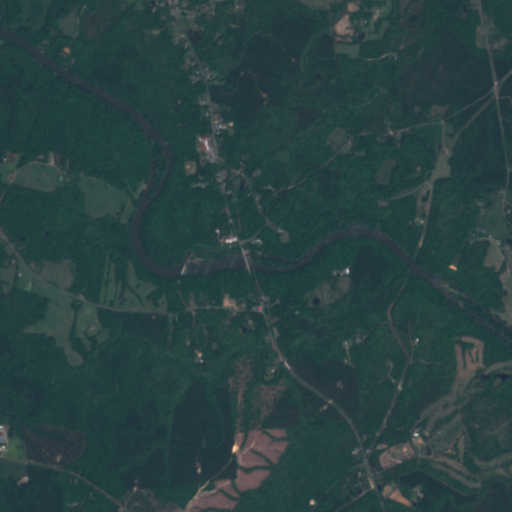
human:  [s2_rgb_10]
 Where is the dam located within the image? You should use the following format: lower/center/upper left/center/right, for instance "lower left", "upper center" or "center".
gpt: The dam is located in the center of the image.
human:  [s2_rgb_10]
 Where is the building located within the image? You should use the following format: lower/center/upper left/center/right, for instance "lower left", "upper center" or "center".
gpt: There is no building in the image.